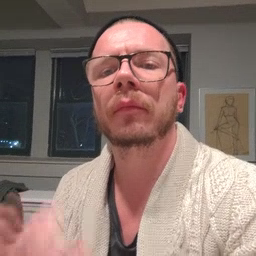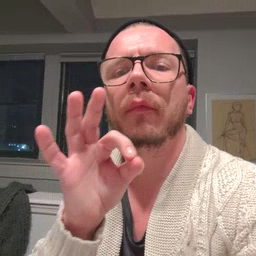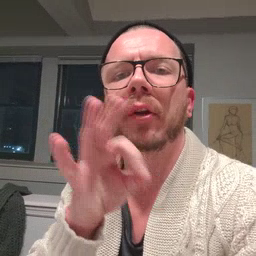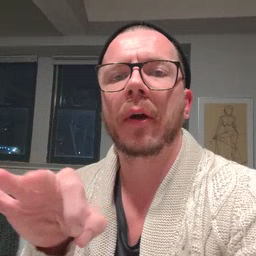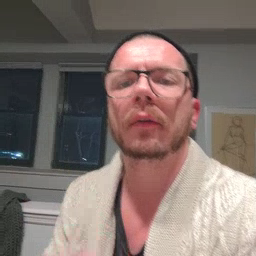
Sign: frenchfries